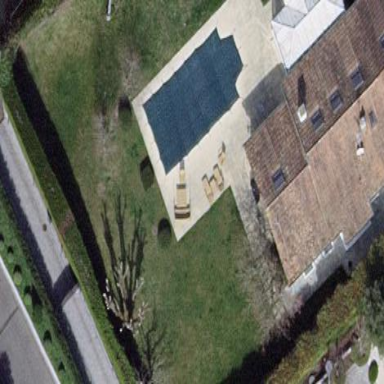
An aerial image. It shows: Swimming pool located in leisure land.